Question: Maybe it's just me, but it seems like the bottom padding is greater than the top padding for the text in this 'UISegmentedControl'. Why is this happening?

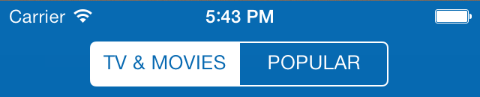
Answer: The position is probably correct, but it looks wrong to your eye because room is left for a descender, and there are no descenders because the titles are all caps. Luckily, you can adjust the 'y'-component of the content position! There are two ways:
- In Interface Builder, in the attributes inspector for each segment, set the Content Offset- In code, call 'setContentPositionAdjustment:forSegmentType:barMetrics:'